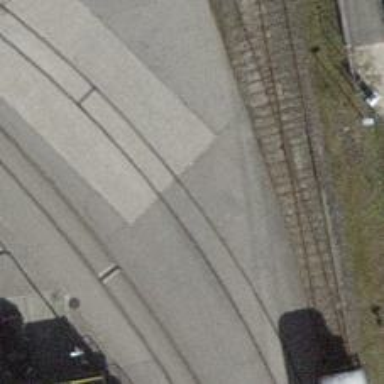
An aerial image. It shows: Single-track spur railway line.